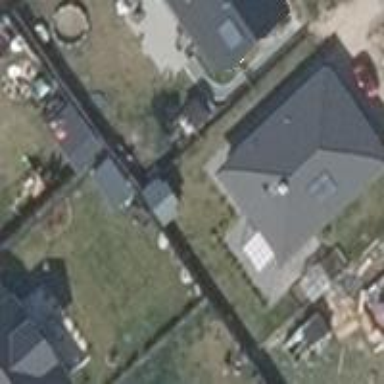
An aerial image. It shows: Detached building with hipped roof.